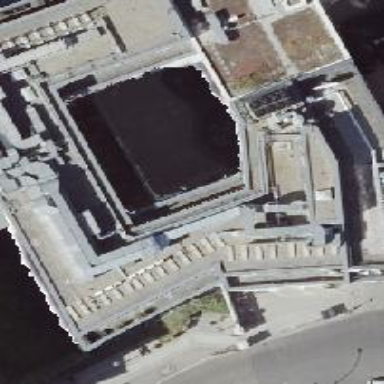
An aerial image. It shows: There is building with flat black roof made of tar.